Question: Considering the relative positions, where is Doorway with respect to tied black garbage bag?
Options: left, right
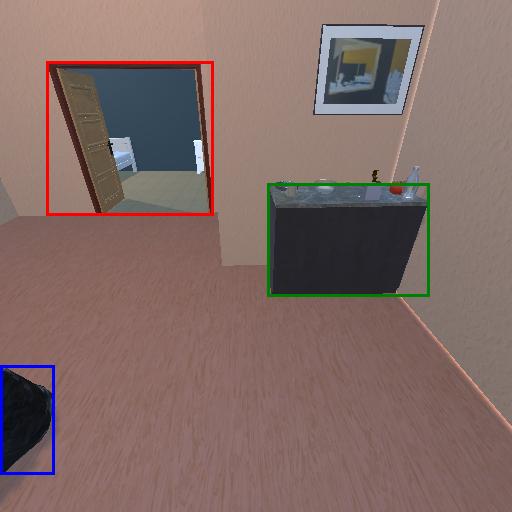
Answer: left